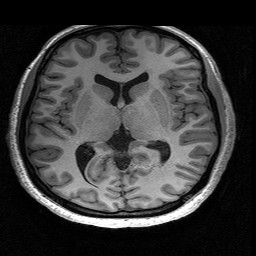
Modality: T1w
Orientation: coronal
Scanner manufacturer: siemens
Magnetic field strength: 3 T
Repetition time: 2.53 s
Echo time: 0.00267 s